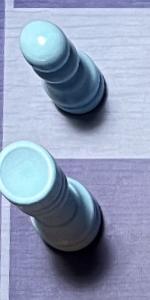
Label: Rook_White